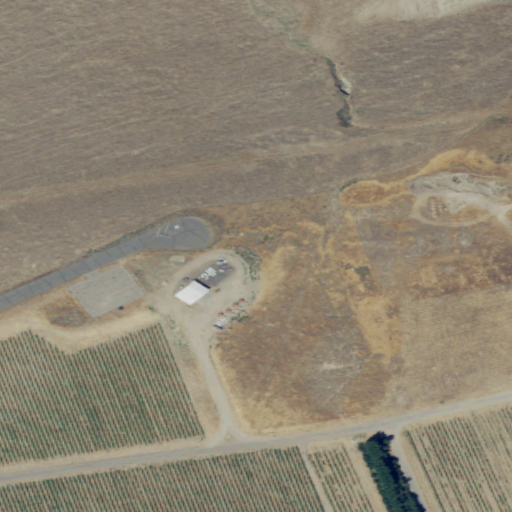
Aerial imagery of ridge(s) in Washington named Paterson Ridge containing shrub, cultivated crops, low intensity development, and medium intensity development